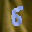
Label: 5